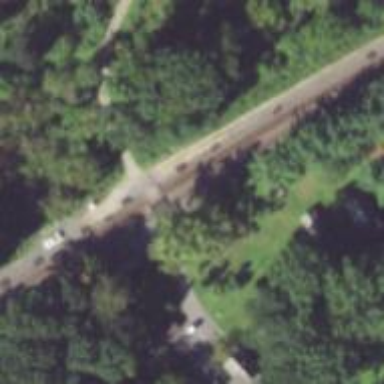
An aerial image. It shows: Level crossing along the railway.